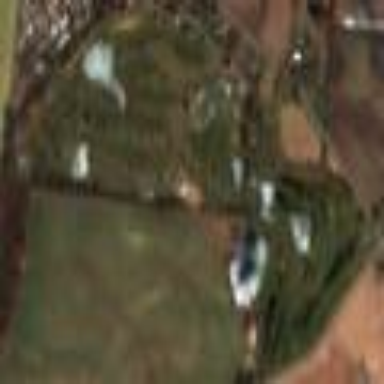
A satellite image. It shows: Golf course surrounded by greenery.